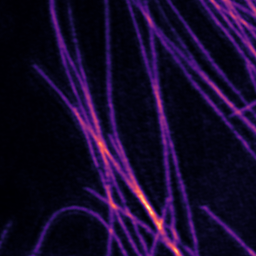
Label: Super-resolution Microtubules image